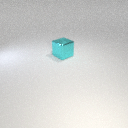
large cyan metal cube